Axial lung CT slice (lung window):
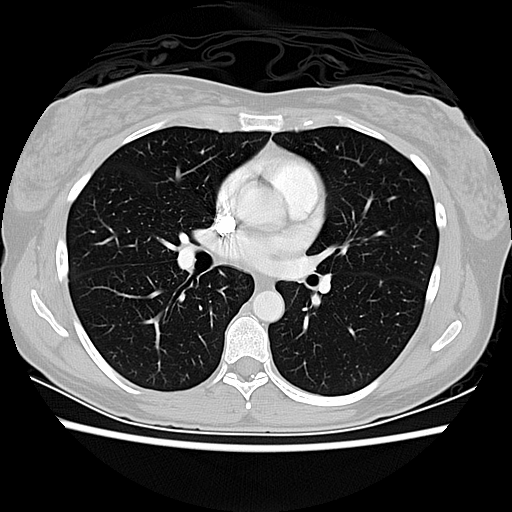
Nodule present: no